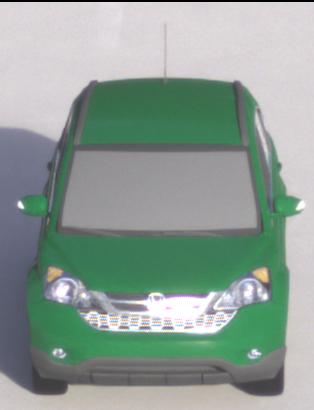
Make: Honda
Model: CR-V
Detailed model: CR-V (III) (04/10 - 10/12)
Model produced from: 2010
Model produced until: 2012
Doors: 5
Color: green
Road condition: dry road
Daytime: sunrise or sunset
Contrast: medium contrast